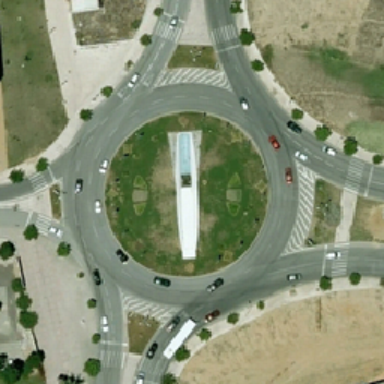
The two roads are cut into a central circular square and are green fields in the middle .